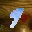
Label: 9